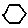
Label: hexagon